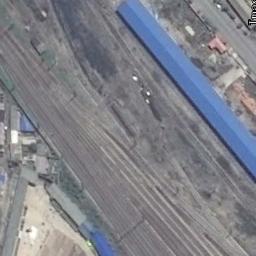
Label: railway